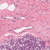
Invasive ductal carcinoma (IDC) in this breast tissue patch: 0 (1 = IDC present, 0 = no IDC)